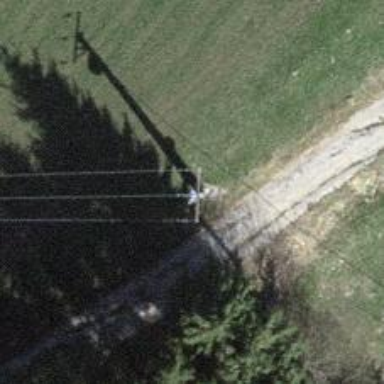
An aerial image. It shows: Power pole next to minor distribution substation with main transformer.